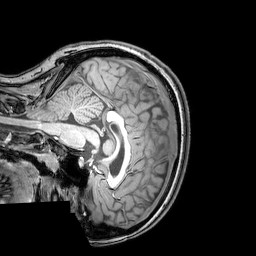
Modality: T1w
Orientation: sagittal
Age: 21
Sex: female
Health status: healthy
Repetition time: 0.081 s
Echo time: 0.037 s